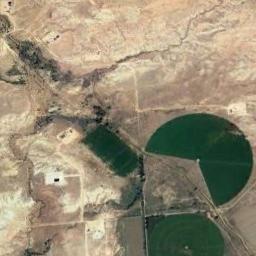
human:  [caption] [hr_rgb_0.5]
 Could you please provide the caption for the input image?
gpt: Two circle farmland are in the bare land .

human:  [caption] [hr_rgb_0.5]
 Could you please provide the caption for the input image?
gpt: A dark green circular farmland and a dark green fan-shaped farmland are surrounded by wasteland .

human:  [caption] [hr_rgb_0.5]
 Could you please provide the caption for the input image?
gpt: A full circle and a semi-circle of green circular farmland .

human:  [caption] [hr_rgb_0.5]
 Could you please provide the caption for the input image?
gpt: There are two large round green fields on the left .

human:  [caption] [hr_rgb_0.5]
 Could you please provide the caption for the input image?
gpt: There are two circular farmlands among a wasteland .